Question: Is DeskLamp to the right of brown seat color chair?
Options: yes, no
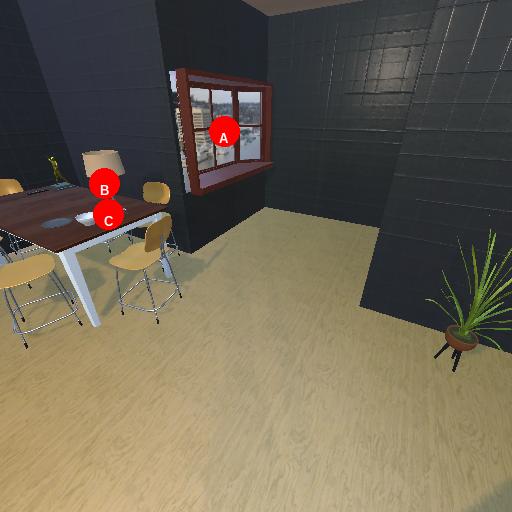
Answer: yes